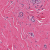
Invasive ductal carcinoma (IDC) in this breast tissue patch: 0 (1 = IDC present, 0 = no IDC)